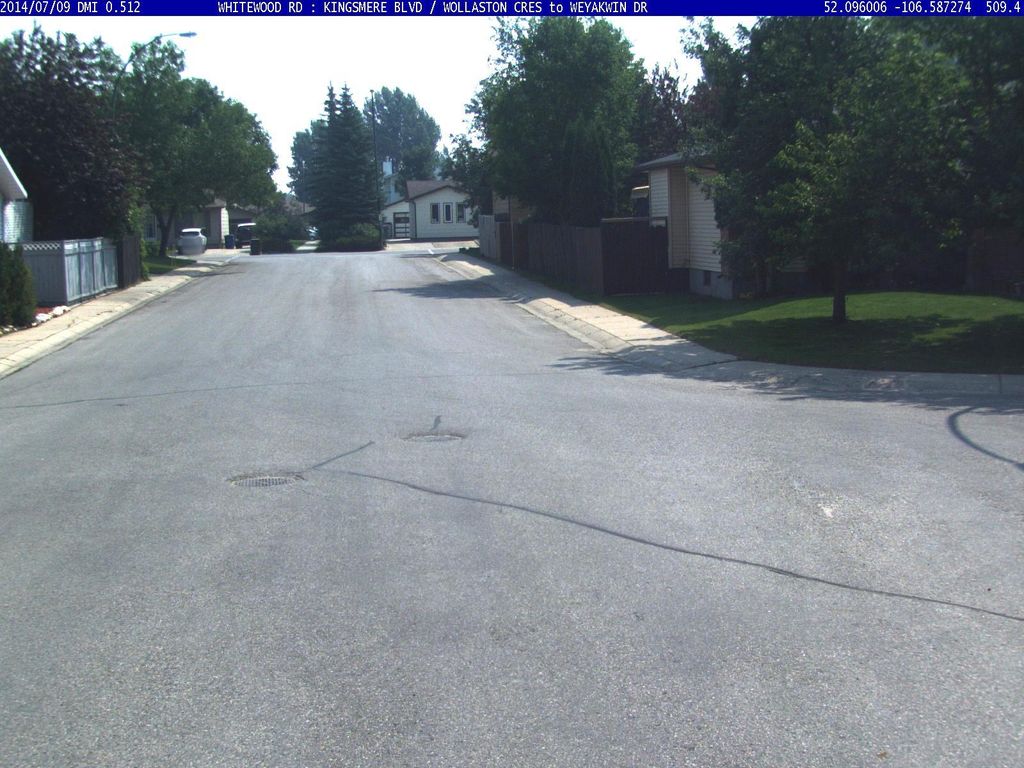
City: saskatoon